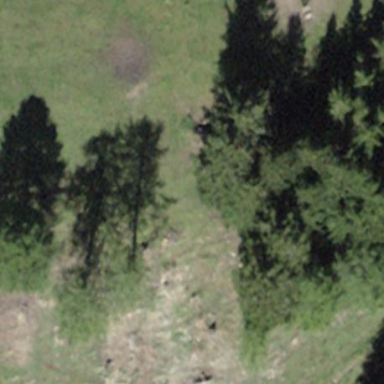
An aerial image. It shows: Forest area.